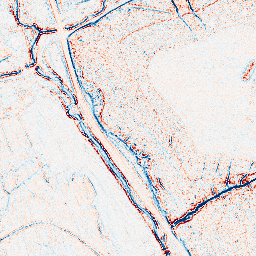
Category: edge_preserving
Decomposition family: bilateral
Decomposition parameters: d: 5
sigma_color: 25
sigma_space: 50
Upsampling method: sinc_blackman
Upsampling parameters: scale: 2
kernel_size: 8
Upsampling scale: 2